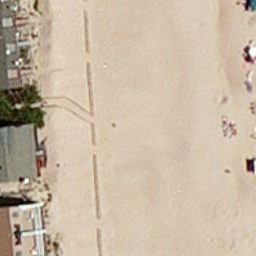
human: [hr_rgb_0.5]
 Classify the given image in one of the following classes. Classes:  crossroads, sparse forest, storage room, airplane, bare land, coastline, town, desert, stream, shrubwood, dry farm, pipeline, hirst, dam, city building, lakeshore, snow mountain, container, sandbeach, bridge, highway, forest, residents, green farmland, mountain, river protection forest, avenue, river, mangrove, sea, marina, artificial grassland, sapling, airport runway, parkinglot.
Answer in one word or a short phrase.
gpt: sandbeach